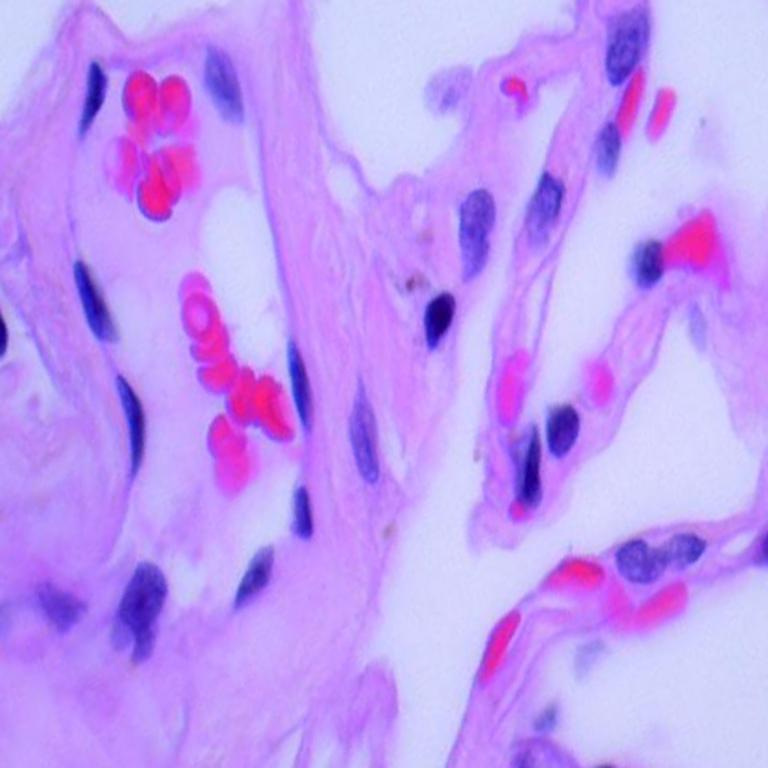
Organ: lung
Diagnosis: benign